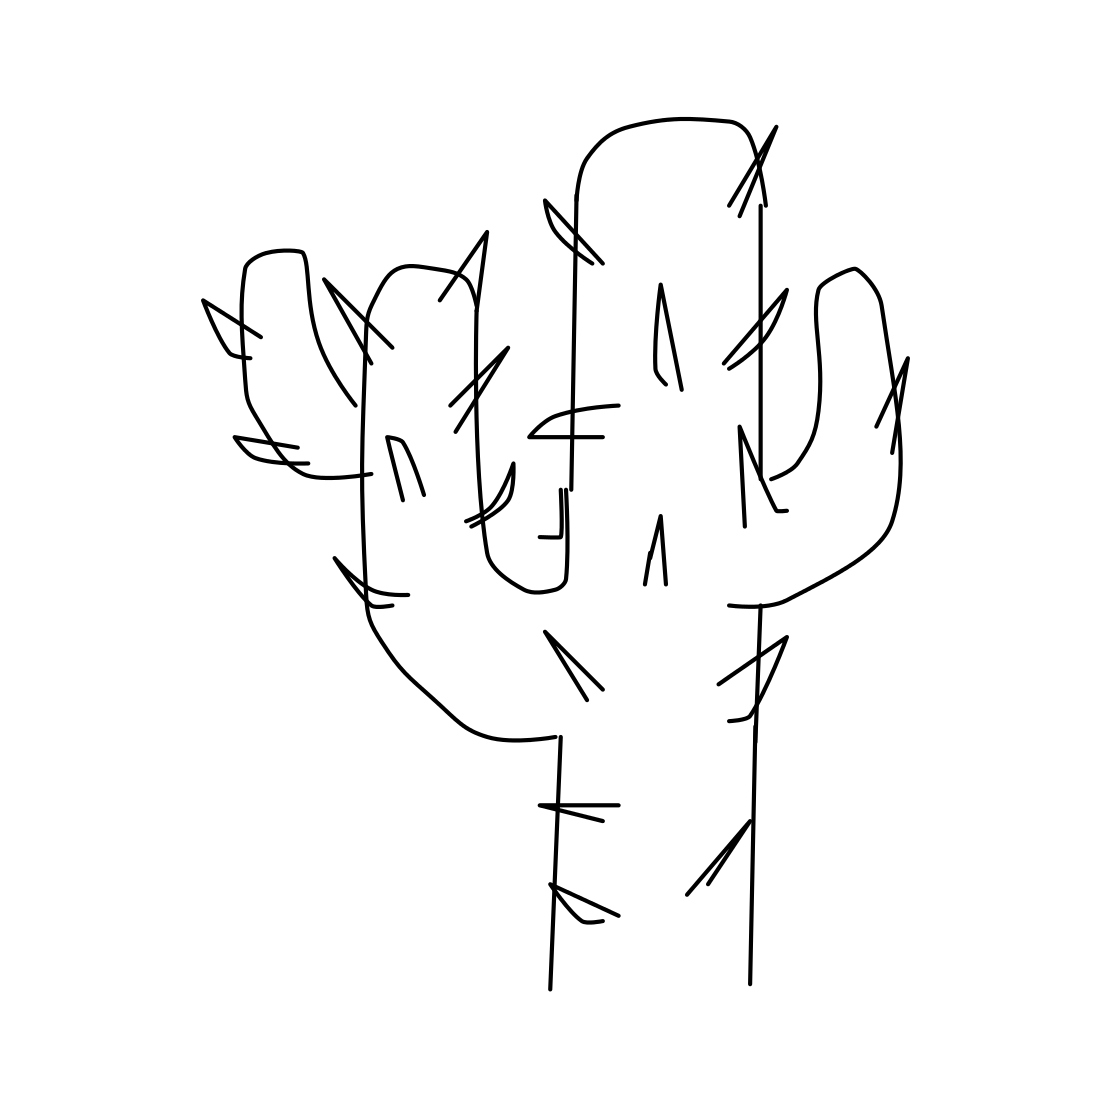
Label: cactus